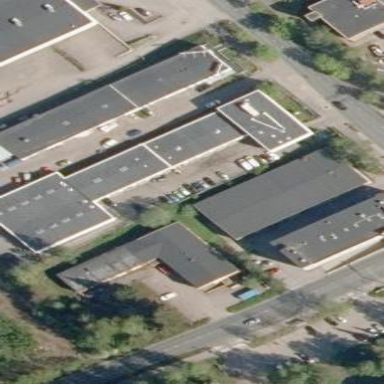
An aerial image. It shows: Industrial building.